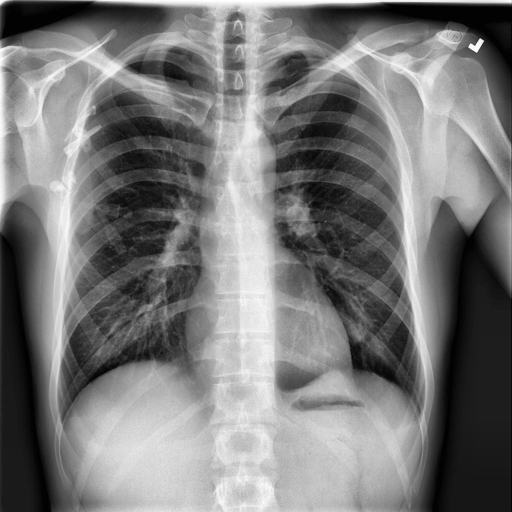
Finding: NORMAL